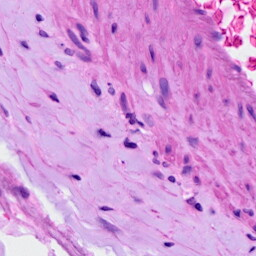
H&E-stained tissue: Ovarian